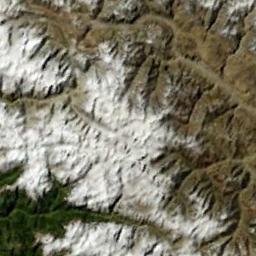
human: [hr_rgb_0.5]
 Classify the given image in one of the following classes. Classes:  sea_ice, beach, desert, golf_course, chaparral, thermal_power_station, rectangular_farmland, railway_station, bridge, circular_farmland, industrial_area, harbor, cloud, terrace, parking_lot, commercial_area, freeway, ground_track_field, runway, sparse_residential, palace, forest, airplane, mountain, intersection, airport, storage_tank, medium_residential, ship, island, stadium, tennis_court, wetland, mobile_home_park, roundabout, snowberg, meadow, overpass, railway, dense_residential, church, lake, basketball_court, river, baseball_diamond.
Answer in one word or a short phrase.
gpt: snowberg